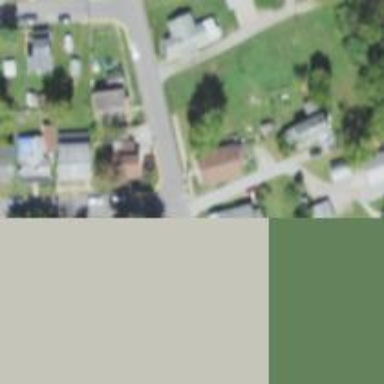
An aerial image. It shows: Alley classified as service road.